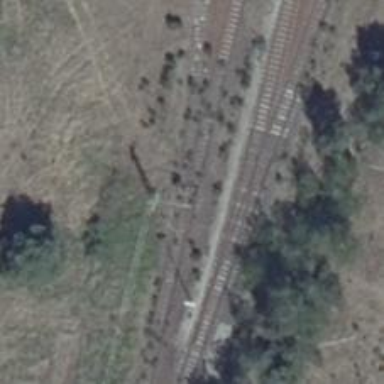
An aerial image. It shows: Railway yard with electrified contact lines.